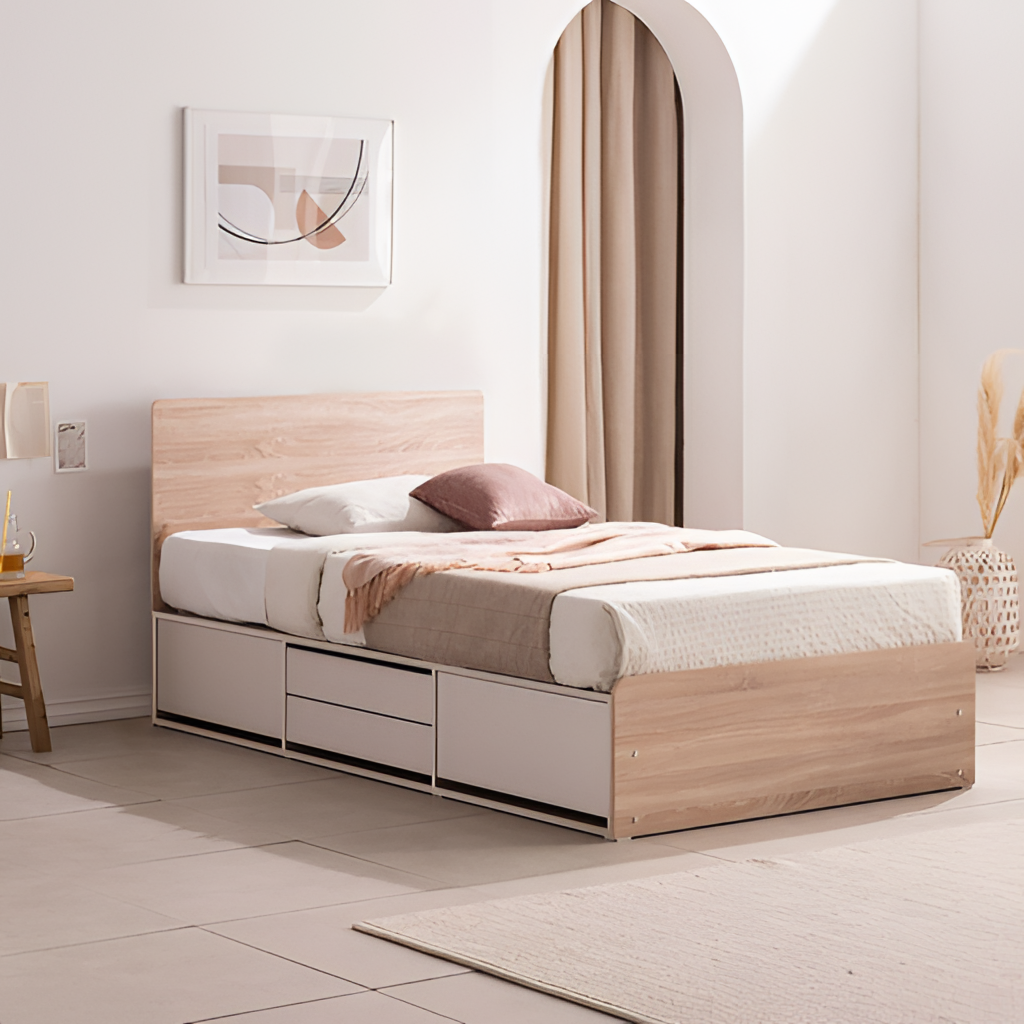
wood wooden bed, bedroom, minimalist, paint wallpaper, with solid pattern, tile flooring, with large square pattern